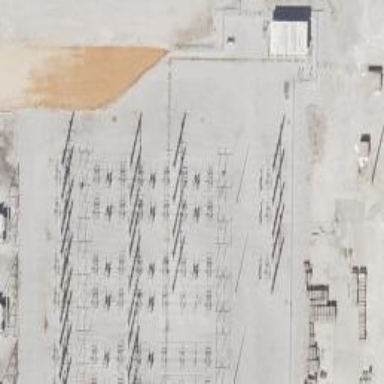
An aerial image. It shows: Switch for power supply.